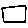
Label: square